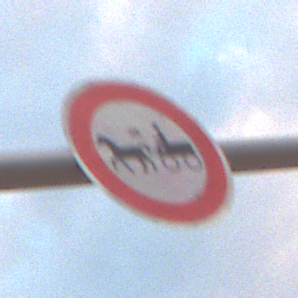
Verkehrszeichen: VerbotGespannfuhrwerke
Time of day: SunriseSunset
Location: Outdoor (Nature)
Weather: PartlyCloudy
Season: NotSpecified
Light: Natural